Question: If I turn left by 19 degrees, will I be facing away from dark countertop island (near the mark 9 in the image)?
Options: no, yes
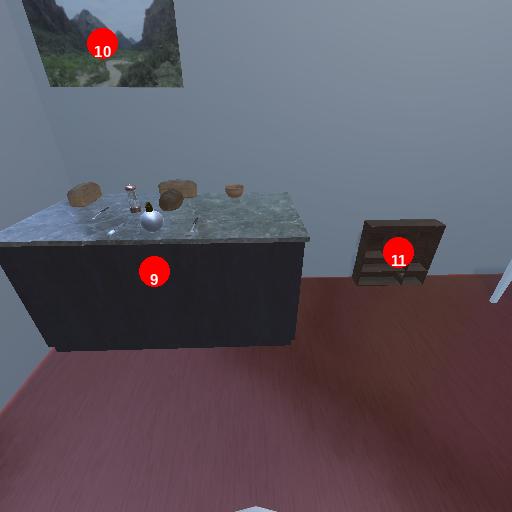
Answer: no